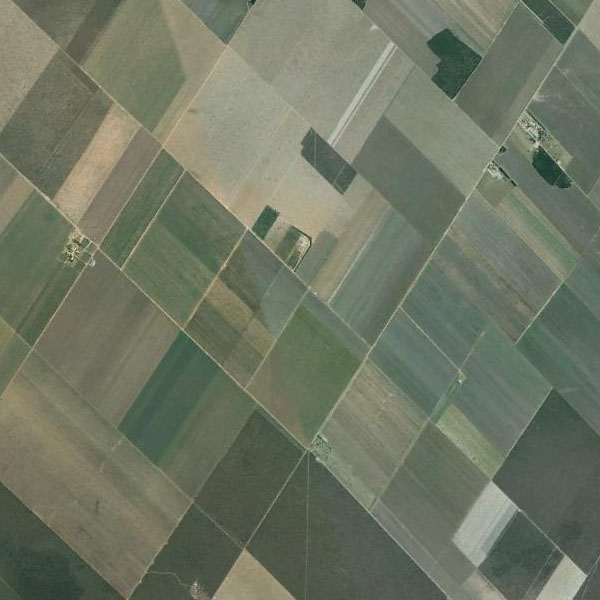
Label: Farmland